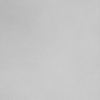
Label: dusty